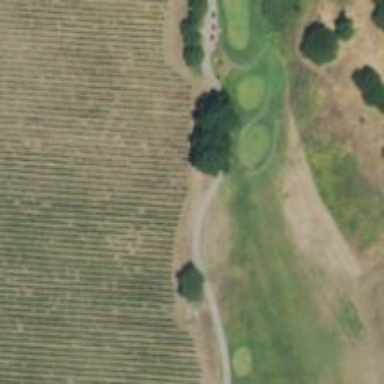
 featuring footway path along with golf path."